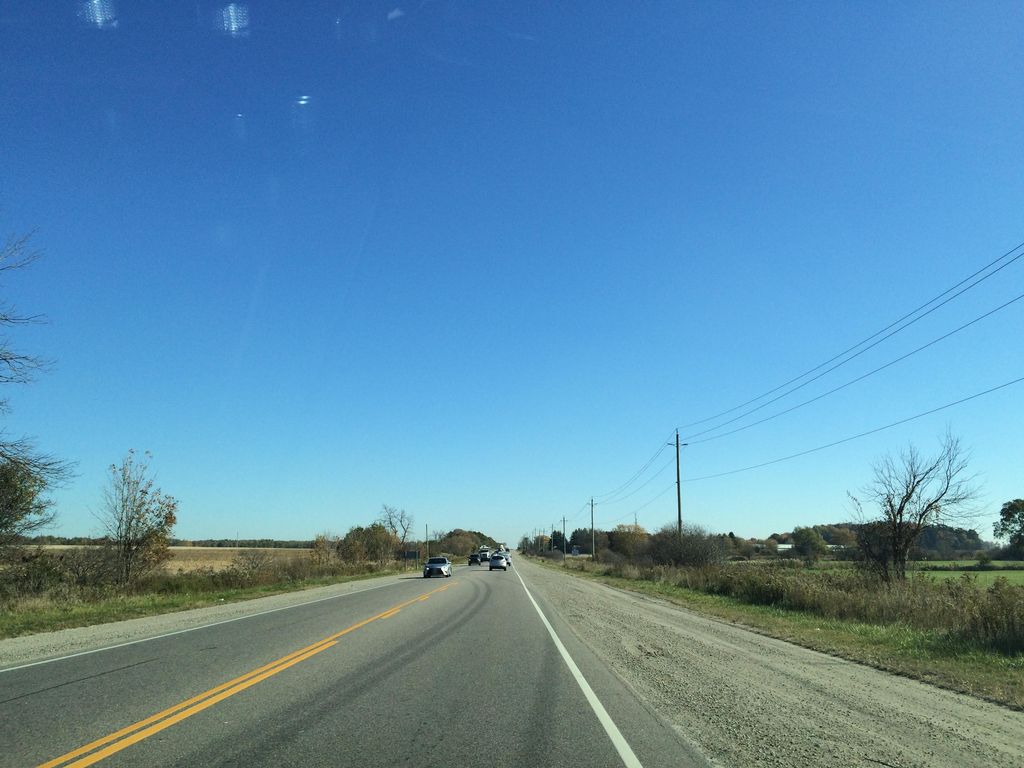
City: kitchener-waterloo